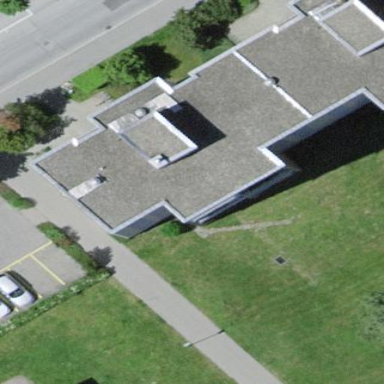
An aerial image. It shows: Image showing building with apartments.